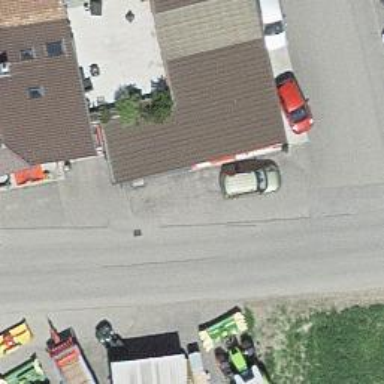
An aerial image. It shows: Charging station.